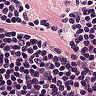
Metastatic tissue present: no